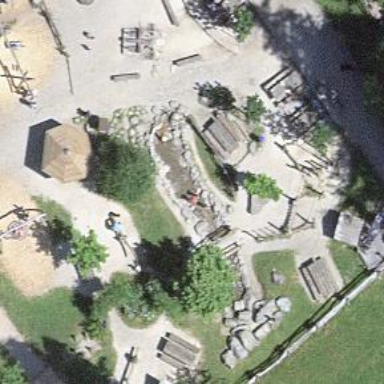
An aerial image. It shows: Splash pad playground.